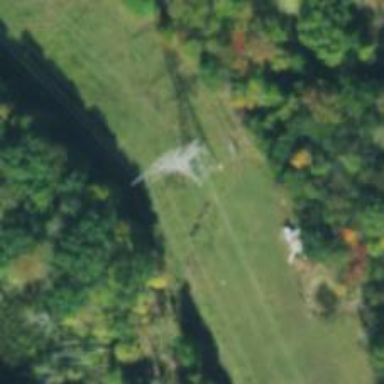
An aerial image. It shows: Lattice structure tower.